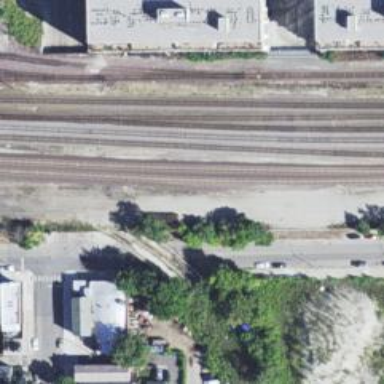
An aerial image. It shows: Abandoned railway bridge leading to yard area.